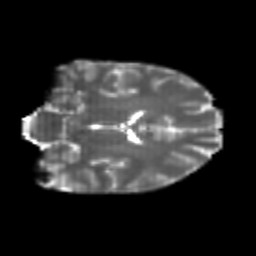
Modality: T2w
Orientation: coronal
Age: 24
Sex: female
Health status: healthy
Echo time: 0.074 s